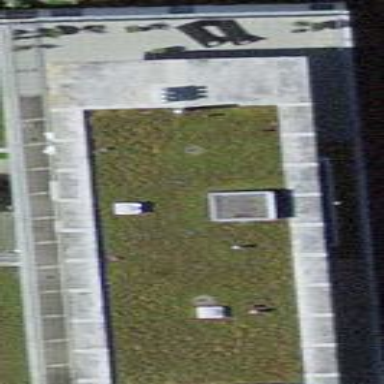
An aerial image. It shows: Apartment building with flat roof.